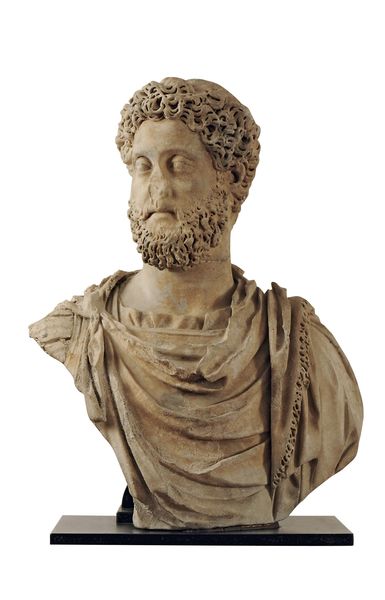
Titel: Panzerbüste des Kaisers Commodus
Standort: Hamburg
Institution: Museum für Kunst und Gewerbe Hamburg
Schlagwörter: marmor, person, brustbild, antike, kaiserzeit, augustus, caesar, herrscherbildnis, marcus, staatsportrait, historische, commodus, kaiserbildnis, aurelius, bildwerke, dreidimensionale, büste, schulterbüste, persönlichkeit, staatsporträt, römische, gemeißelt, mittlere, antoninus, bildnistypus